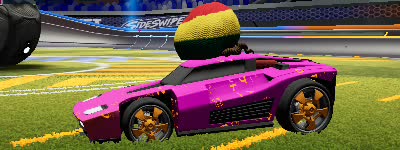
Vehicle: breakout